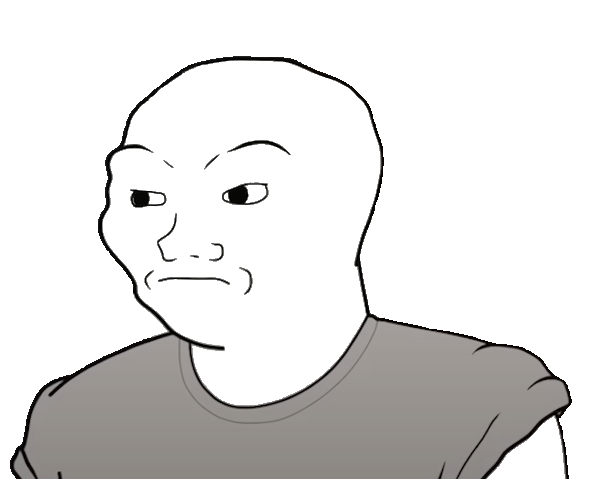
Label: 5_Brainlet